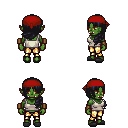
a pixel art fantasy rpg character, female body template, orc, green skin, white pirate shirt, gold greaves, raven left-swept hairstyle, red bandana, leather bracers, gray slippers, four views (front, back, left, right), 2x2 character sprite sheet, small pixel art, hard edges, no anti-aliasing